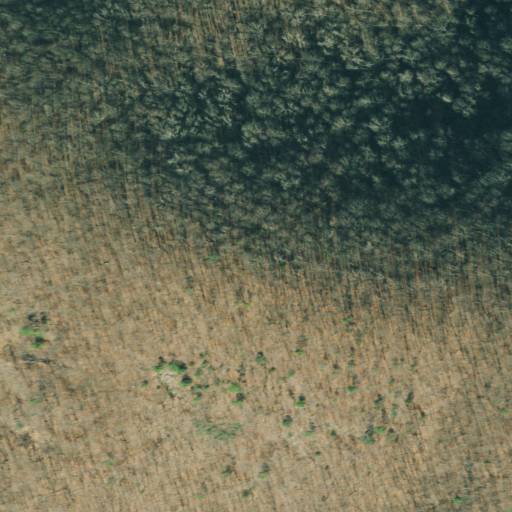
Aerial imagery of mountain in Georgia named Frozen Knob containing only deciduous forest